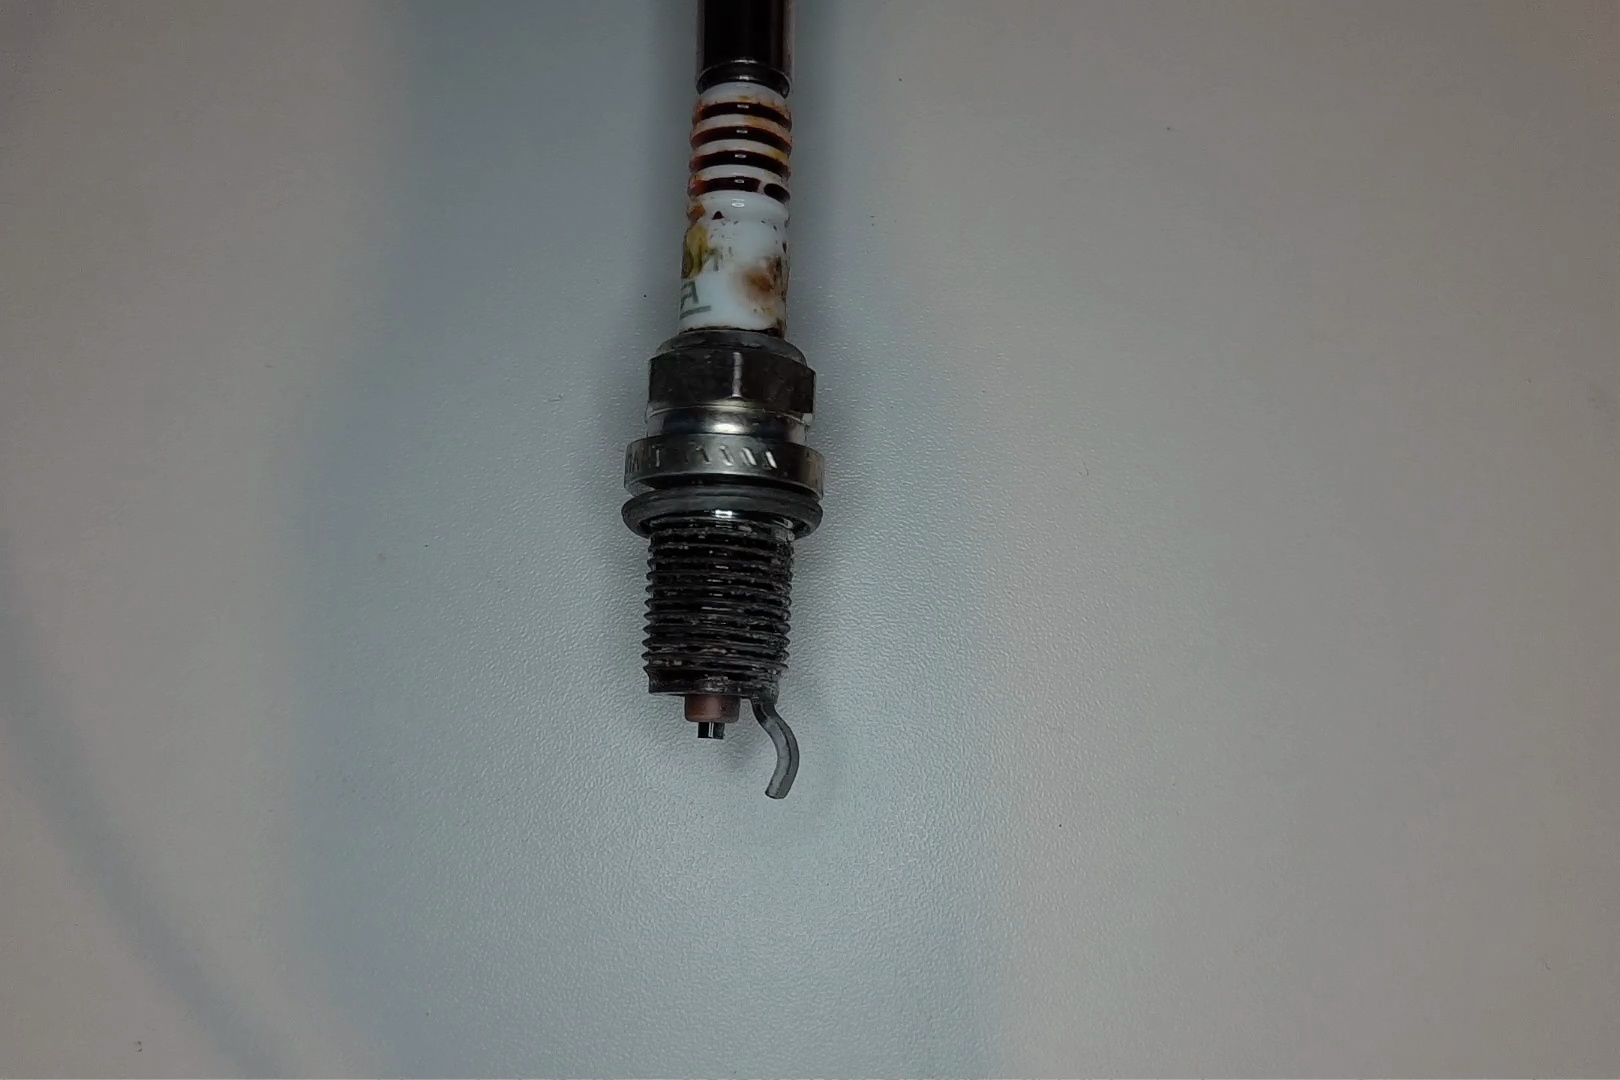
Label: anomaly